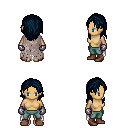
a pixel art fantasy rpg character, female body template, human, tanned skin, gray tattered cape, teal pants, raven long hairstyle, metal gloves, brown shoes, four views (front, back, left, right), 2x2 character sprite sheet, small pixel art, hard edges, no anti-aliasing